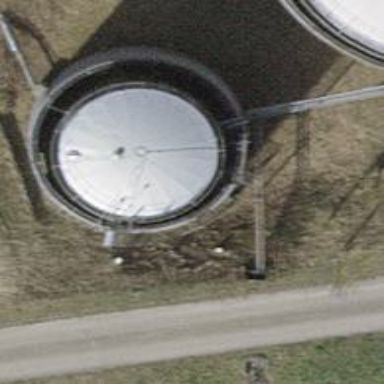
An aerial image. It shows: Storage tank building.